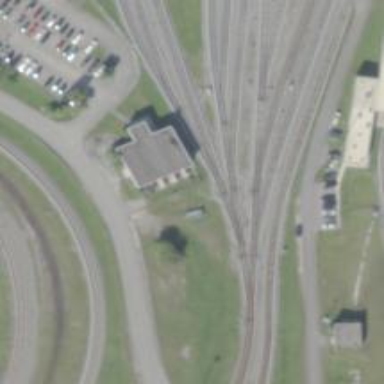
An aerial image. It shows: Electrified rail service yard.